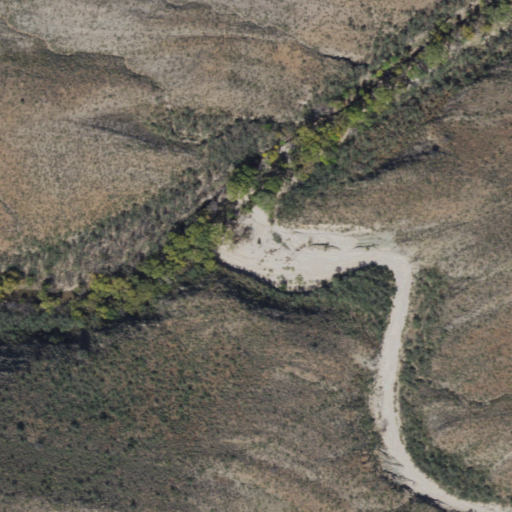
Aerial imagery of valley in Arizona named Fresno Canyon containing shrub, woody wetlands, evergreen forest, and mixed forest